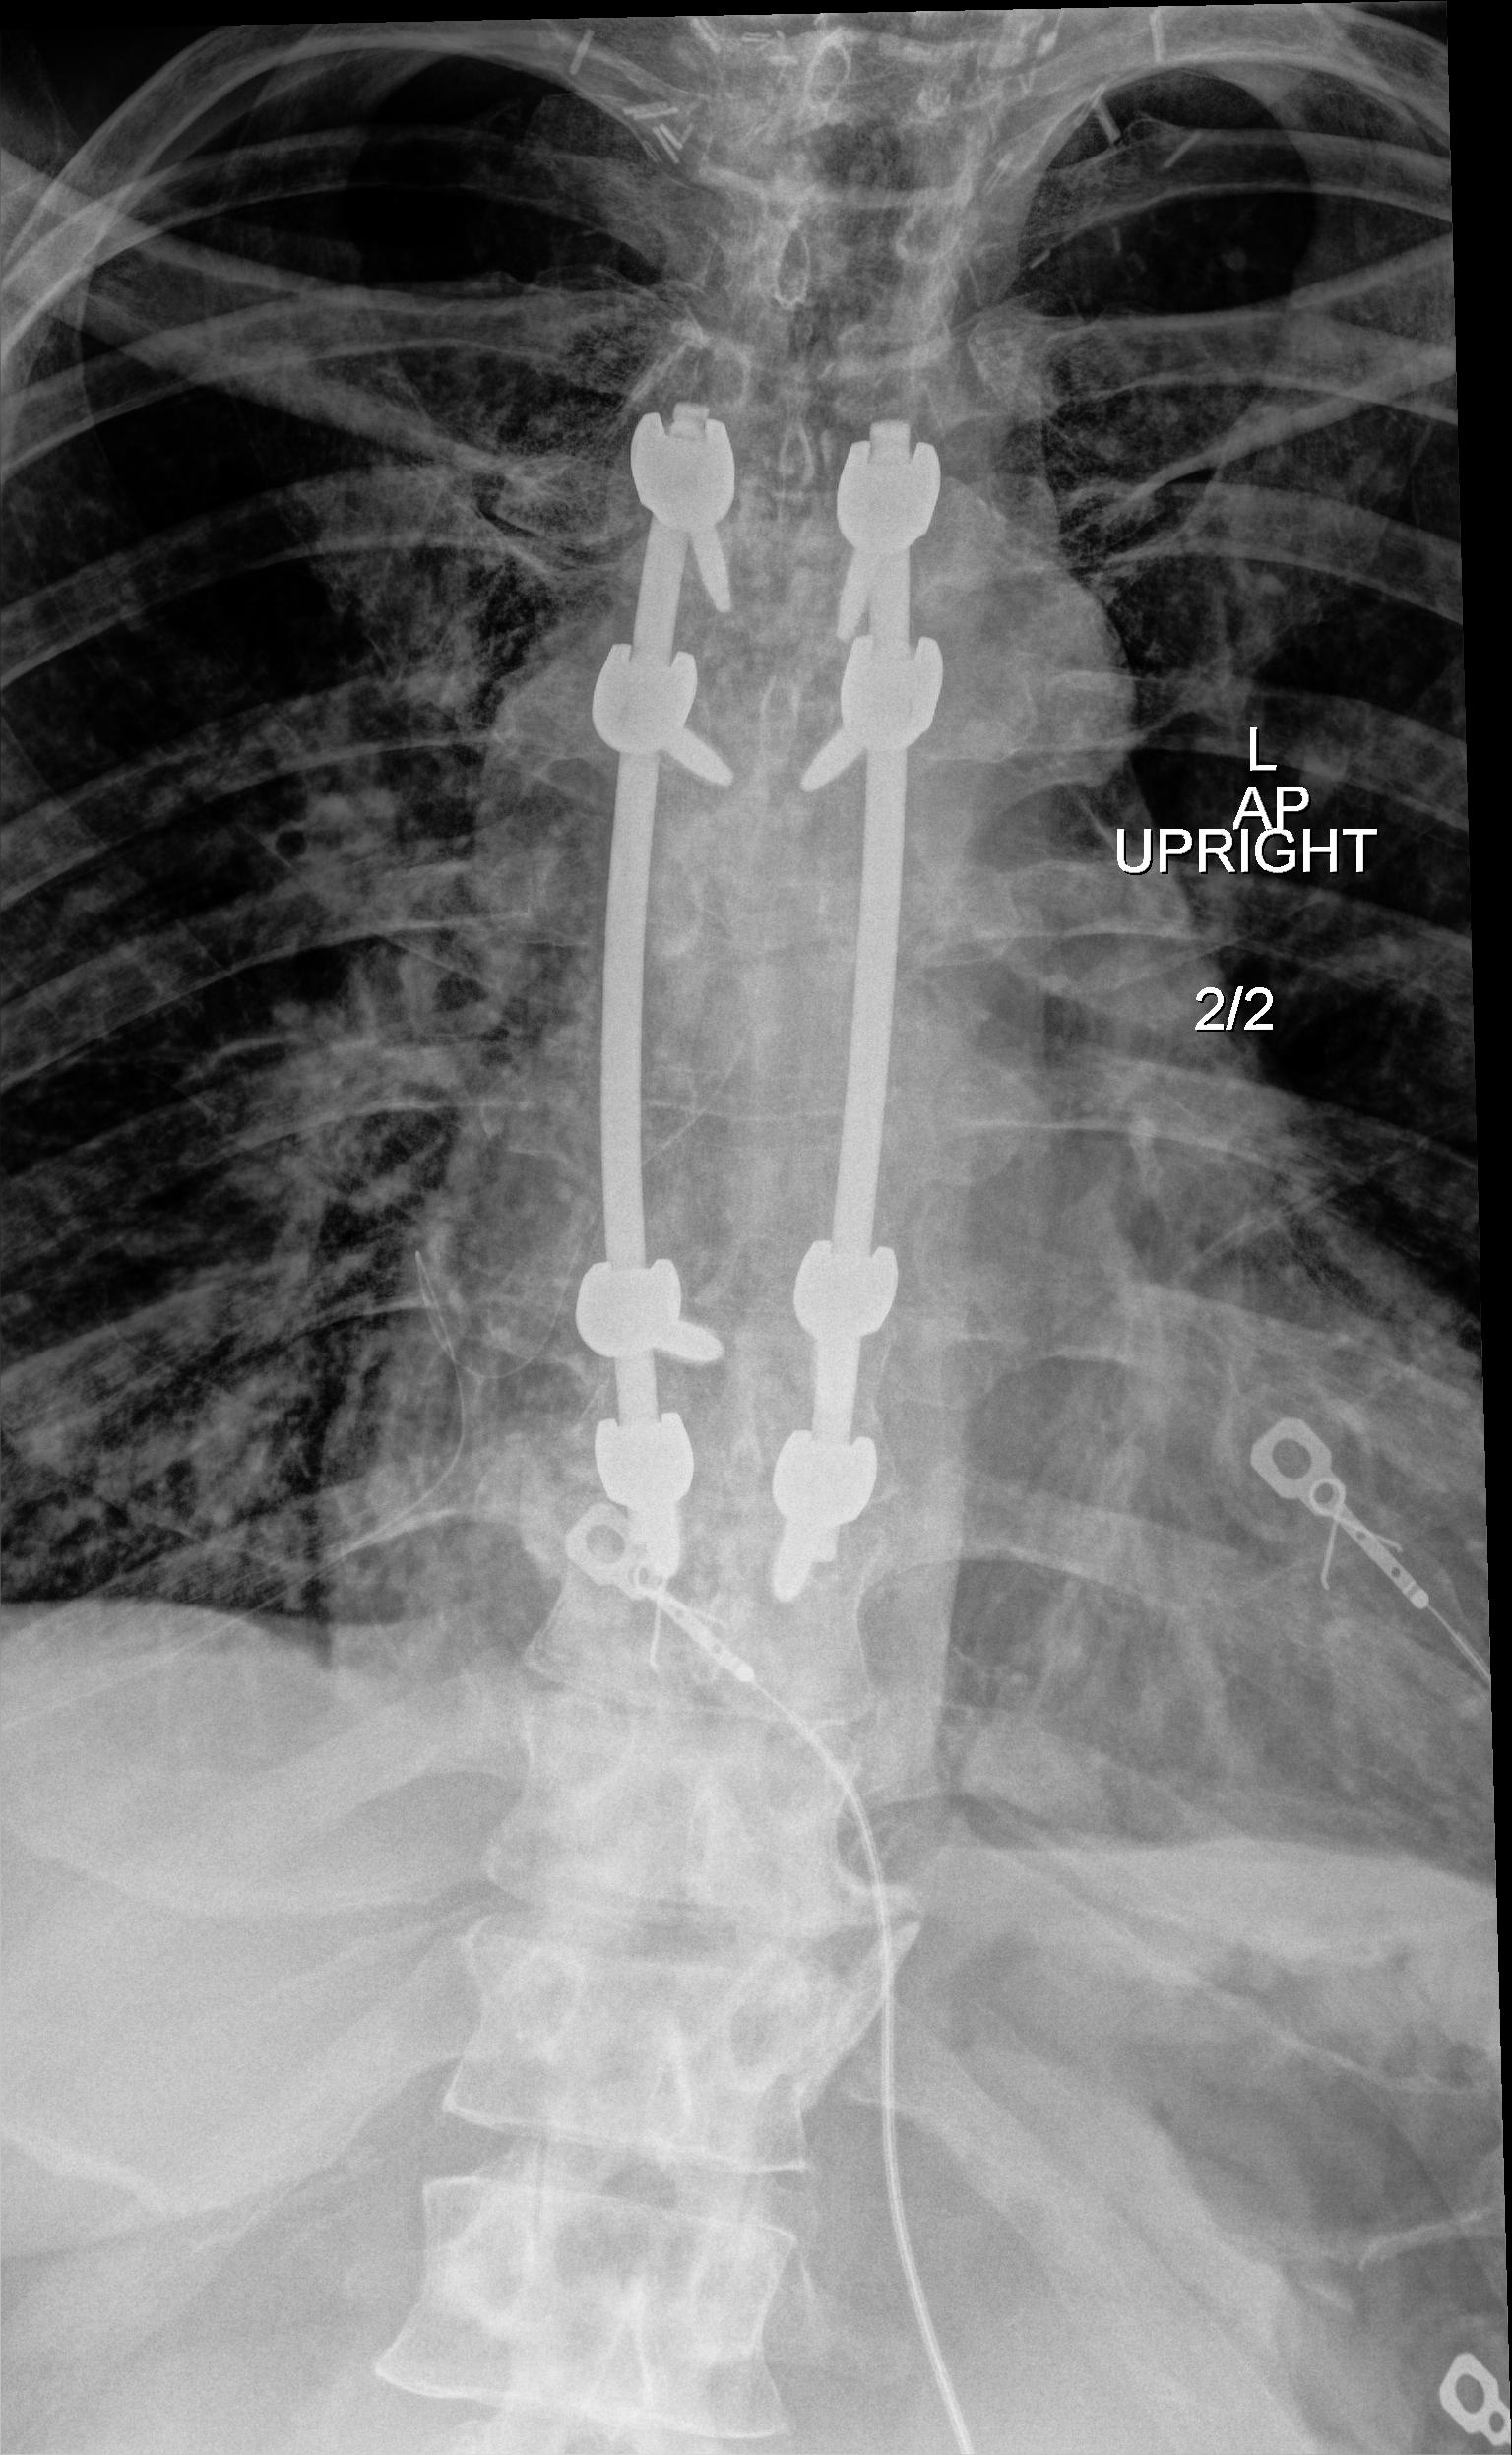
View: AP
Implant manufacturer: medtronic solera